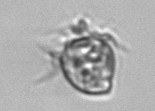
Label: Ciliophora